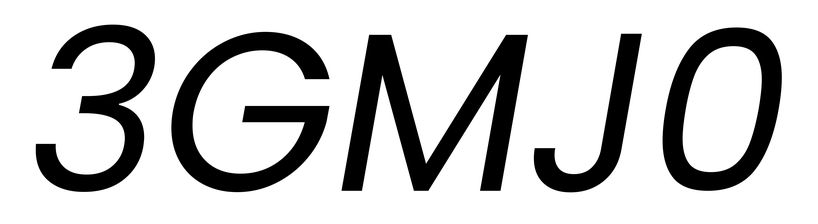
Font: Poppins-Italic